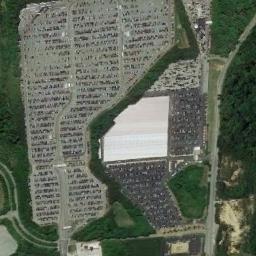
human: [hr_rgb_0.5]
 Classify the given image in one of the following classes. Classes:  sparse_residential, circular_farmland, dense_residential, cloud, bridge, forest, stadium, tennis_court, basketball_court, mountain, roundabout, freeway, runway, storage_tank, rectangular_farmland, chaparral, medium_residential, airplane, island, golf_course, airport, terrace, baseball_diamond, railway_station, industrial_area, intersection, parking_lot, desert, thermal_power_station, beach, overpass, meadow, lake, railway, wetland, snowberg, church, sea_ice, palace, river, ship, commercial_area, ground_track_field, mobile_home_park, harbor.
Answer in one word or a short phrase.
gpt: parking_lot